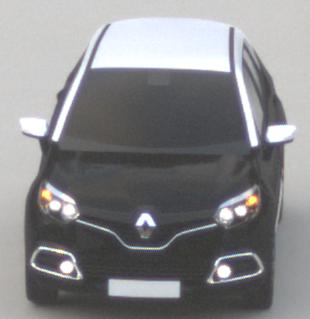
Make: Renault
Model: Captur ENERGY TCe 90
Detailed model: Captur (I)
Model produced from: 2013/06
Model produced until: 2015/05
Doors: 5
Color: black
Road condition: dry road
Daytime: sunrise or sunset
Contrast: low contrast